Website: lowes
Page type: order-returns
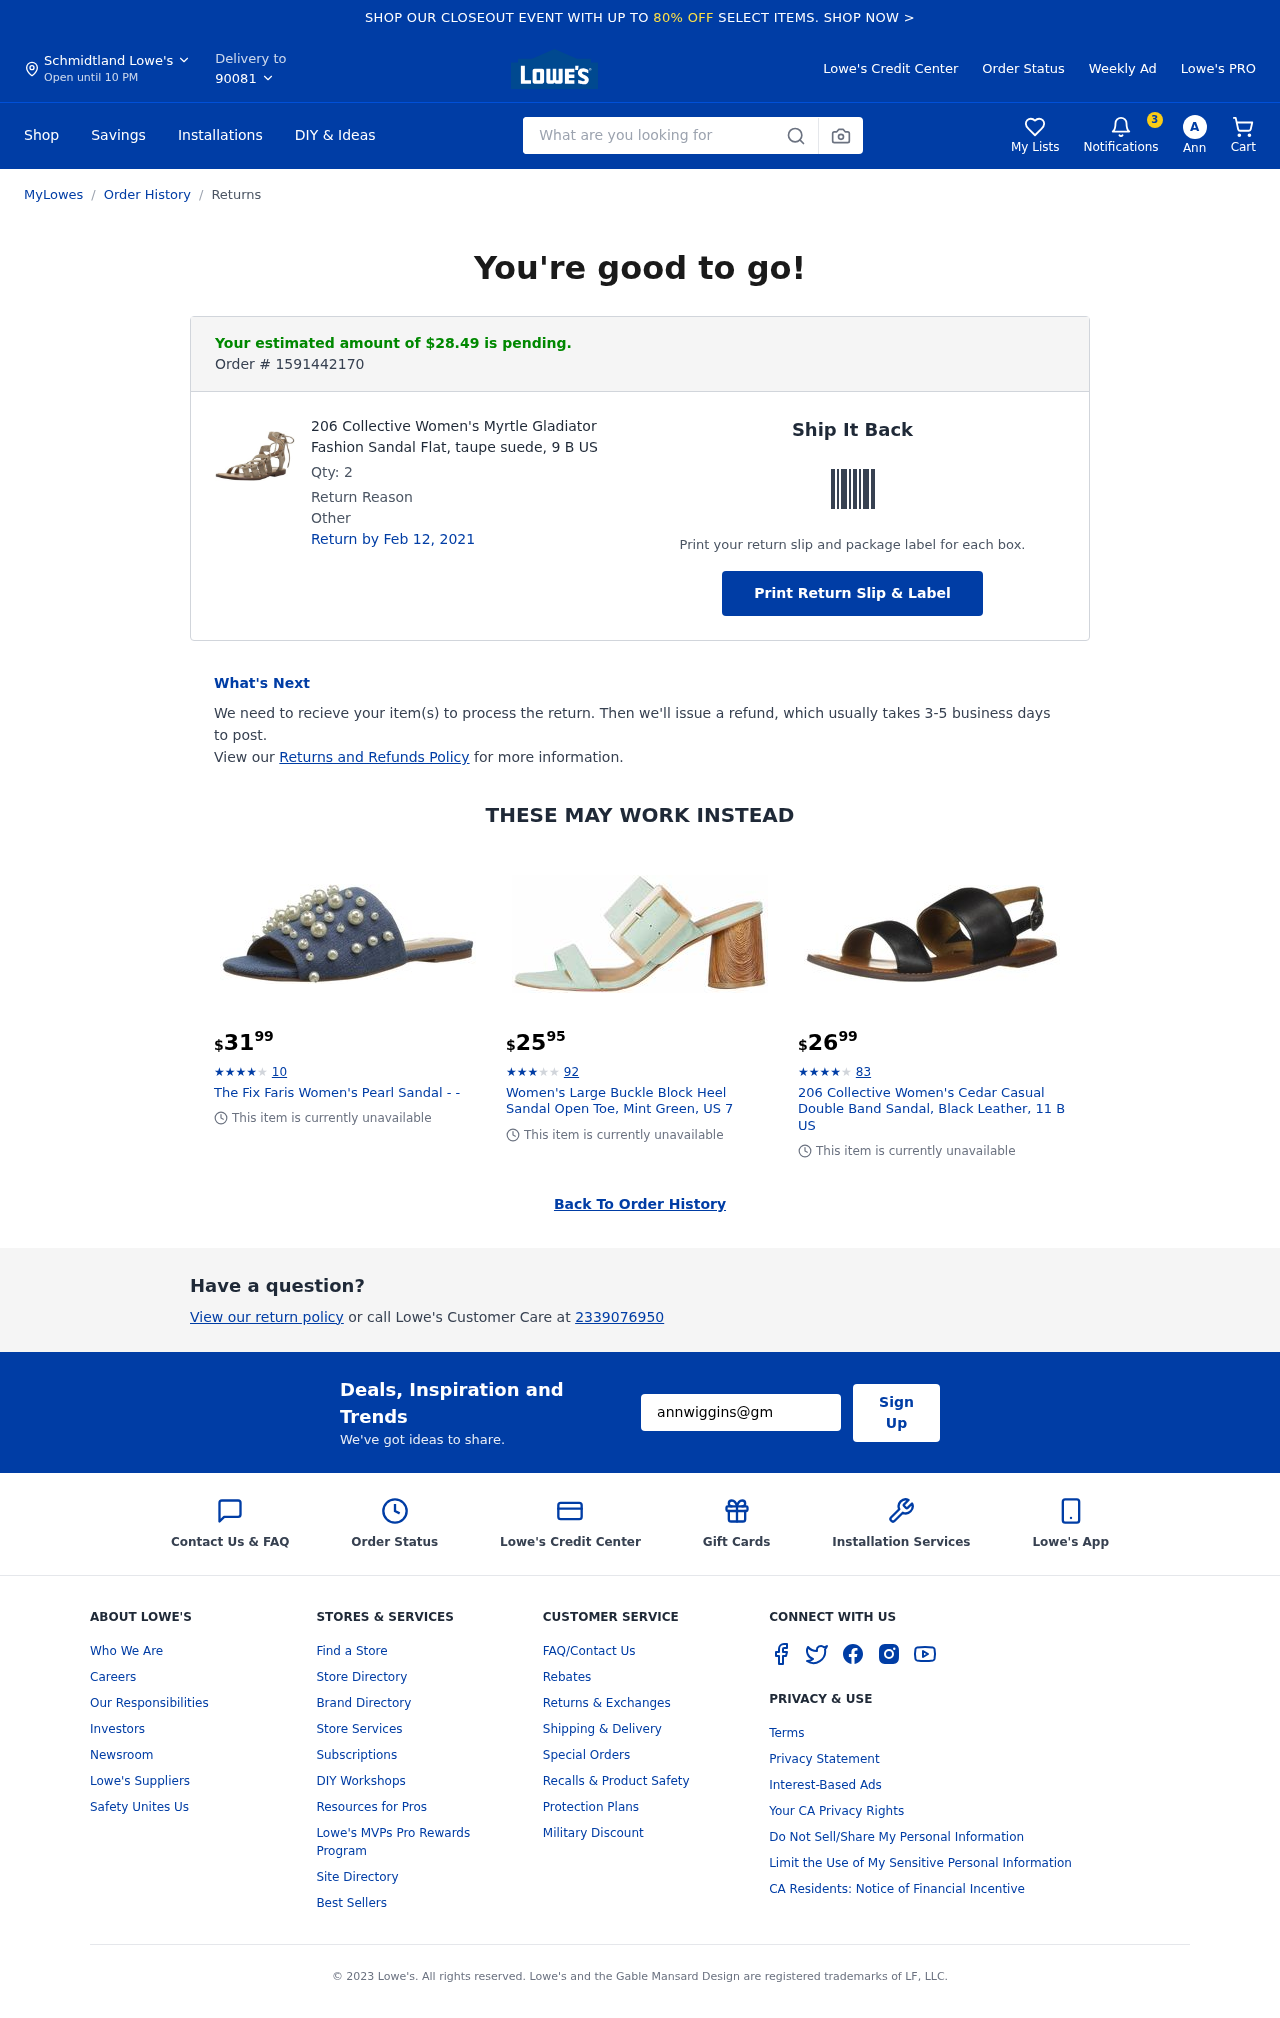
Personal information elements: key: PII_CITY
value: Schmidtland
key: PII_EMAIL
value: annwiggins@gmail.com
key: PII_FIRSTNAME
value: Ann
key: PII_PHONE
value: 2339076950
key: PII_POSTCODE
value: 90081
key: PII_FIRSTNAME_INITIAL
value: A
Product elements: key: PRODUCT1_NAME
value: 206 Collective Women's Myrtle Gladiator Fashion Sandal Flat, taupe suede, 9 B US
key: PRODUCT1_QUANTITY
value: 2
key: PRODUCT2_NAME
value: The Fix Faris Women's Pearl Sandal -  -
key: PRODUCT2_NUM_RATINGS
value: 10
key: PRODUCT2_PRICE
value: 31.99
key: PRODUCT2_RATING
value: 4.5
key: PRODUCT3_NAME
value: Women's Large Buckle Block Heel Sandal Open Toe, Mint Green, US 7
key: PRODUCT3_NUM_RATINGS
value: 92
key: PRODUCT3_PRICE
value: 25.95
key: PRODUCT3_RATING
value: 3.8
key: PRODUCT4_NAME
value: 206 Collective Women's Cedar Casual Double Band Sandal, Black Leather, 11 B US
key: PRODUCT4_NUM_RATINGS
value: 83
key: PRODUCT4_PRICE
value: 26.99
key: PRODUCT4_RATING
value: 4.8
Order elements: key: ORDER_NUM_ITEMS
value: Cart
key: ORDER_TOTAL
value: Your estimated amount of $28.49 is pending.
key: ORDER_ID
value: Order # 1591442170
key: ORDER_RETURN_BY_DATE
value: Return by Feb 12, 2021
Search elements: key: HEADER_SEARCH
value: What are you looking for
Other elements: key: NOTIFICATION_COUNT
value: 3